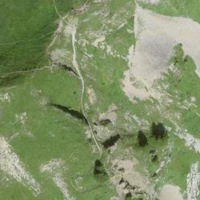
EUNIS habitat code: 26
Species observed at this site:
Astrantia major
Aster alpinus